Chest X-ray:
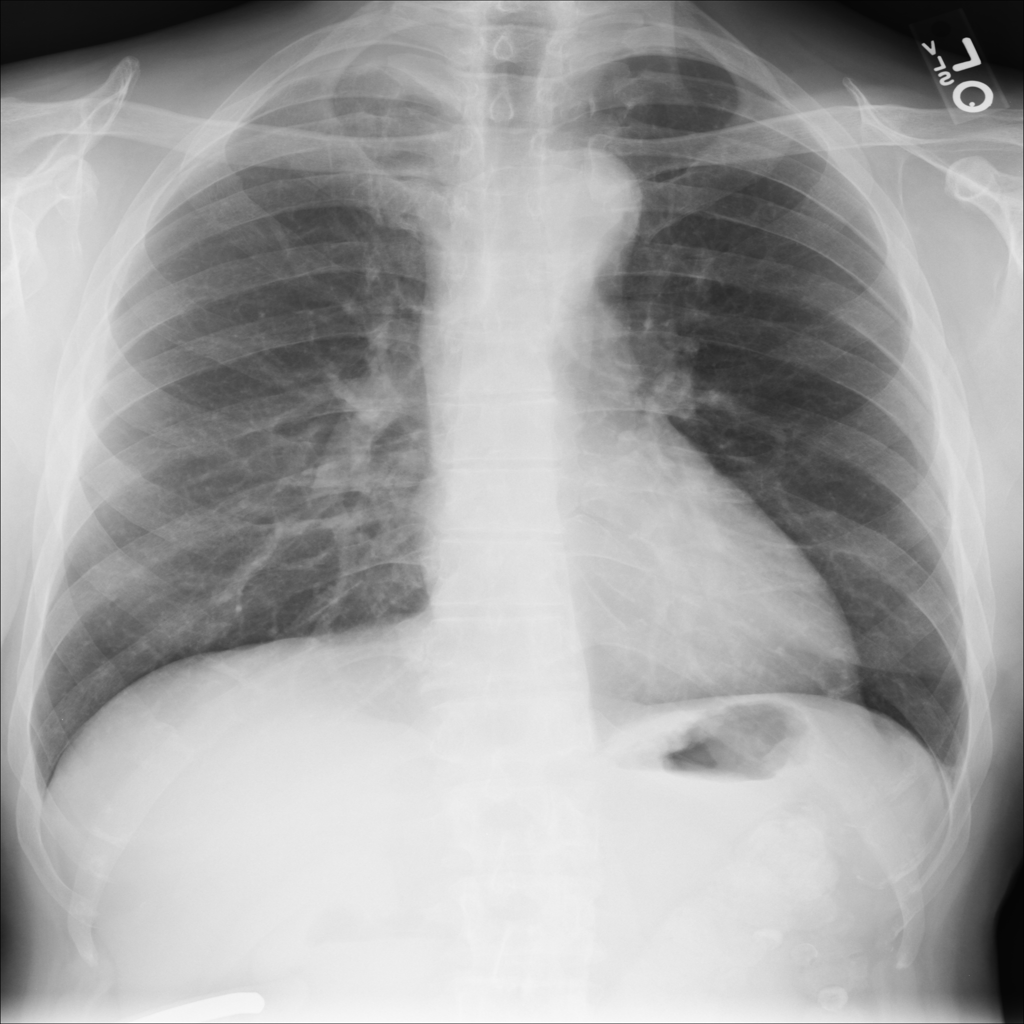
Findings: Pleural Thickening
No abnormal finding: no